Field crop: maize
Growth stage: 1
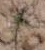
Species: salsola